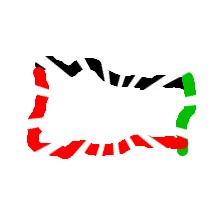
Shape: rectangle